Question: What I'm trying to do is a User -> Admin || Admin -> User) chat system. What I've come up with so far looks really messed up, I tried 'JOIN' on the select via SQLfiddle and it didn't work out so good.
Hopefully someone has a better idea and knows how to solve this problem.
My live chat PHP code -> <URL>
And for my database structure for the 'live_chat' and 'live_chat_admin' it's here -> <URL>
And to get a basic idea of what I'm trying to make.

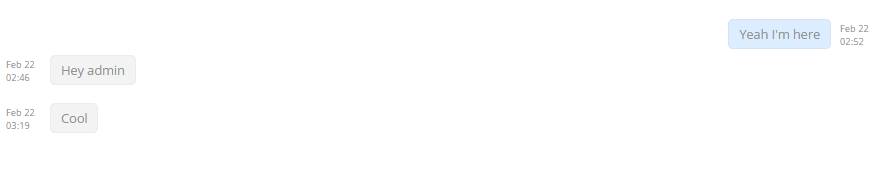
Answer: Solved my problem with a bit of help from @Eddy Ella.
I first of deleted 'live_chat_admin' and moved receiver to 'live_chat' instead.
And then I used CASE WHEN for switching between id's from user to admin.
Result, exactly as I wanted it.
PHP: <URL>
SQL: <URL>
Result: